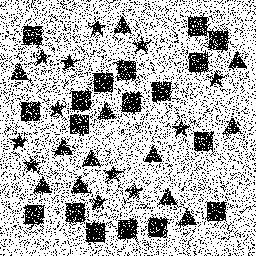
Squares: 18
Triangles: 12
Stars: 12
Total shapes: 42